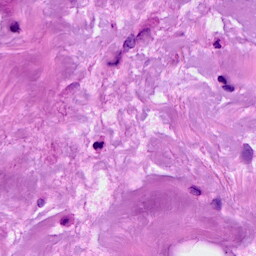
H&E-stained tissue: Breast